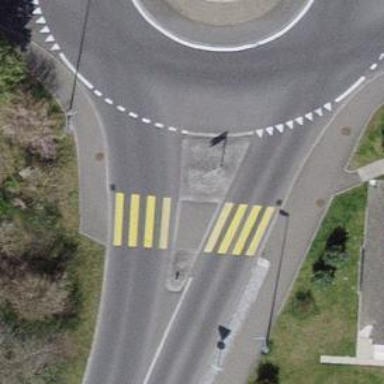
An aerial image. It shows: Uncontrolled crossing with central island on the road.